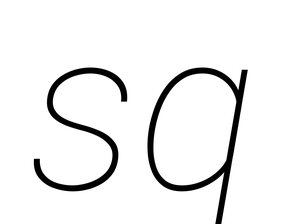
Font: Roboto-Italic_Thin_Italic